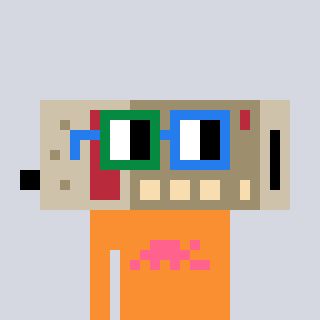
a pixel art character with square green and blue glasses, a cordless phone-shaped head and a orange-colored body on a cool background